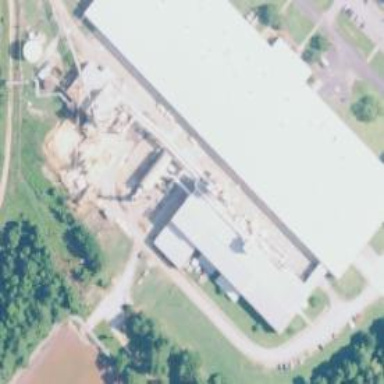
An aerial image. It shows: Industrial building.